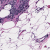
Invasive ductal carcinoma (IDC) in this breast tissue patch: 0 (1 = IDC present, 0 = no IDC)